Field crop: tomato
Growth stage: 1
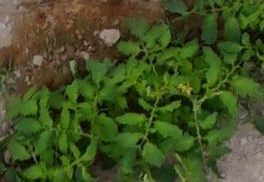
Species: tomato